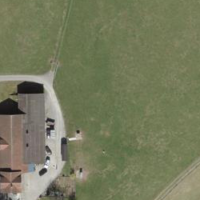
EUNIS habitat code: 24
Species observed at this site:
Equisetum sylvaticum